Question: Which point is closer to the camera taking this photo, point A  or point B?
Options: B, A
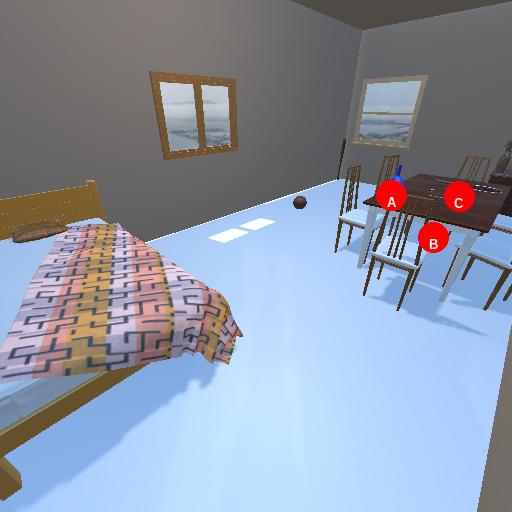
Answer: B